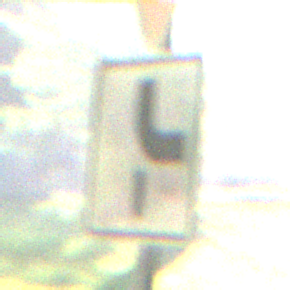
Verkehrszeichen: VerlaufVorfahrtsstrasse10
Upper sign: VorfahrtGewaehren
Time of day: MorningAfternoon
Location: Outdoor (Nature)
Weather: Clear
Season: NotSpecified
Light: Natural